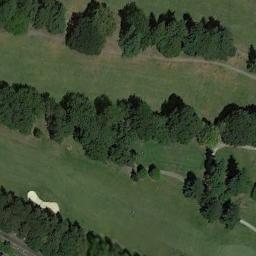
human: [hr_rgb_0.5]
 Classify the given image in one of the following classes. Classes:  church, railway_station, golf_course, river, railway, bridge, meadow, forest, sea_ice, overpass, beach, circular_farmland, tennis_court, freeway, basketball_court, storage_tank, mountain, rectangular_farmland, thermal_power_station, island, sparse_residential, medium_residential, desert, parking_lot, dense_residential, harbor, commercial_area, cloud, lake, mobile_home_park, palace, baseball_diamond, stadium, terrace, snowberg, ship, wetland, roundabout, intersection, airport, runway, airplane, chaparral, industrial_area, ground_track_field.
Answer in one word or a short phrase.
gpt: golf_course